Field crop: tomato
Growth stage: 2
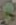
Species: solanum